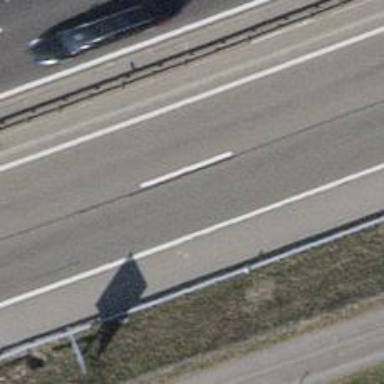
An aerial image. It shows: Motorway.